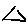
Label: triangle